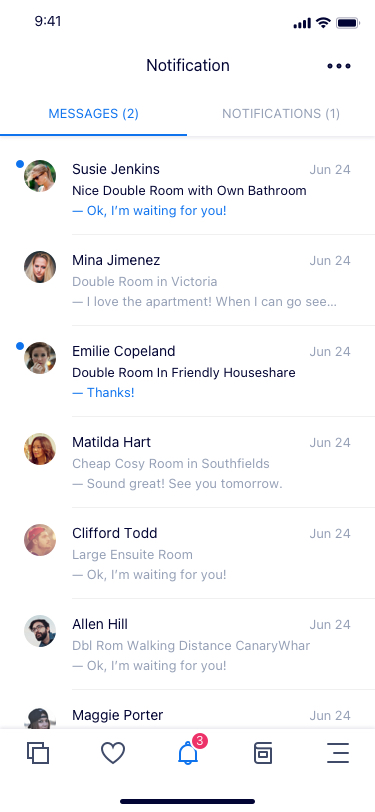
Text in this UI design:
Susie Jenkins
Nice Double Room with Own Bathroom
— Ok, I’m waiting for you!
Jun 24
Mina Jimenez
Double Room in Victoria
— I love the apartment! When I can go see…
Jun 24
Emilie Copeland
Double Room In Friendly Houseshare
— Thanks!
Jun 24
Matilda Hart
Cheap Cosy Room in Southfields
— Sound great! See you tomorrow.
Jun 24
Clifford Todd
Large Ensuite Room
— Ok, I’m waiting for you!
Jun 24
Allen Hill
Dbl Rom Walking Distance CanaryWhar
— Ok, I’m waiting for you!
Jun 24
Maggie Porter
Box room walking distance Mile End
— Ok, I’m waiting for you!
Jun 24
notifications (1)
Messages (2)